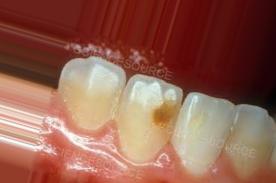
Condition: Tooth Discoloration